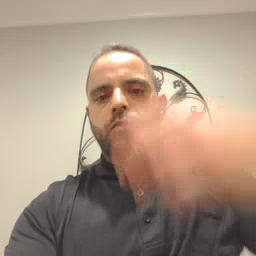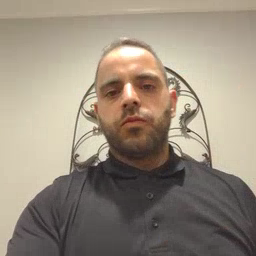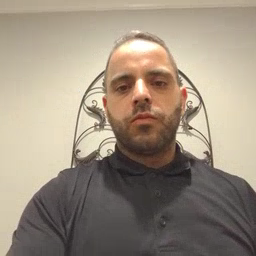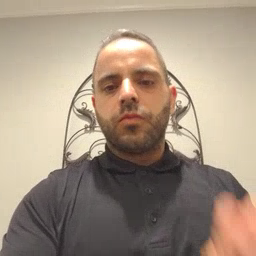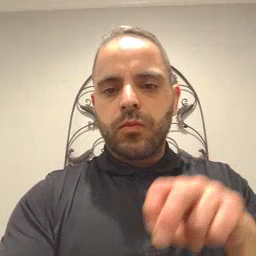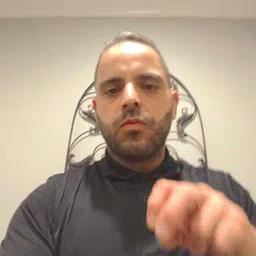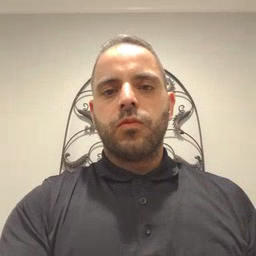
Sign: chair